Question: I've downloaded SSRS 2014 (ExpressAdv 32BIT\SQLEXPRADV_x86_ENU.exe) and I've found the SQL reporting services configuration manager but I can't find how to launch SSRS to build reports?
I'm probably missing something very obvious so apologies for basic question.
I can query in my management studio fine and the connection to the studio is good in the configuration manager.
Any help as always much appreciated.
Image below of everything downloaded.

Kind regards
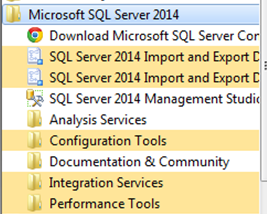
Answer: You need Visual Studio(Also known as SSDT or BIDS) to build reports. Check if that is installed.